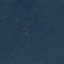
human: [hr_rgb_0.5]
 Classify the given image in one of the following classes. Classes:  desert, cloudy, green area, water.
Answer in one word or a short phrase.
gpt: green area